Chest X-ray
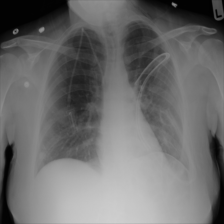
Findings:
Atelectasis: negative
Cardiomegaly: negative
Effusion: negative
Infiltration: negative
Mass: negative
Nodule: negative
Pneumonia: negative
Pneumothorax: negative
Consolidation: positive
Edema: negative
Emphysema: negative
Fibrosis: negative
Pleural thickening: negative
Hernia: negative